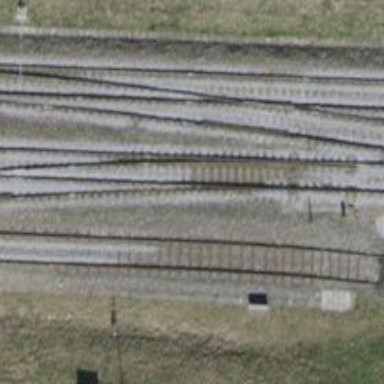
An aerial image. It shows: Railway siding with one electrified track and contact line for powering the train.